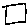
Label: square